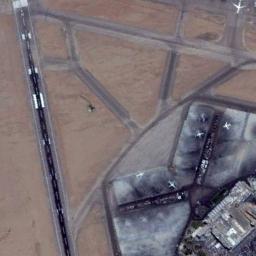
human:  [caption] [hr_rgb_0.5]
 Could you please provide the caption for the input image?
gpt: An airport with some staggered runways and a terminal in the vacant lot and some planes parked on the airport .

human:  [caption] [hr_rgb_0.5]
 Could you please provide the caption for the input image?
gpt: There are several planes on the tarmac with several runways in the airport .

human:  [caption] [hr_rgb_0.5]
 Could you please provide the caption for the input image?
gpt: There are many intersecting roads in the airfield .

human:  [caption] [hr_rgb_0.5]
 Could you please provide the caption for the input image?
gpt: Several runways and buildings are scattered in the airport while every plane is on their own position .

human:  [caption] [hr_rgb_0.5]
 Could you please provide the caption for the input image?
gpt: A runway can be seen in this photo .